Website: home-depot
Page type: payment
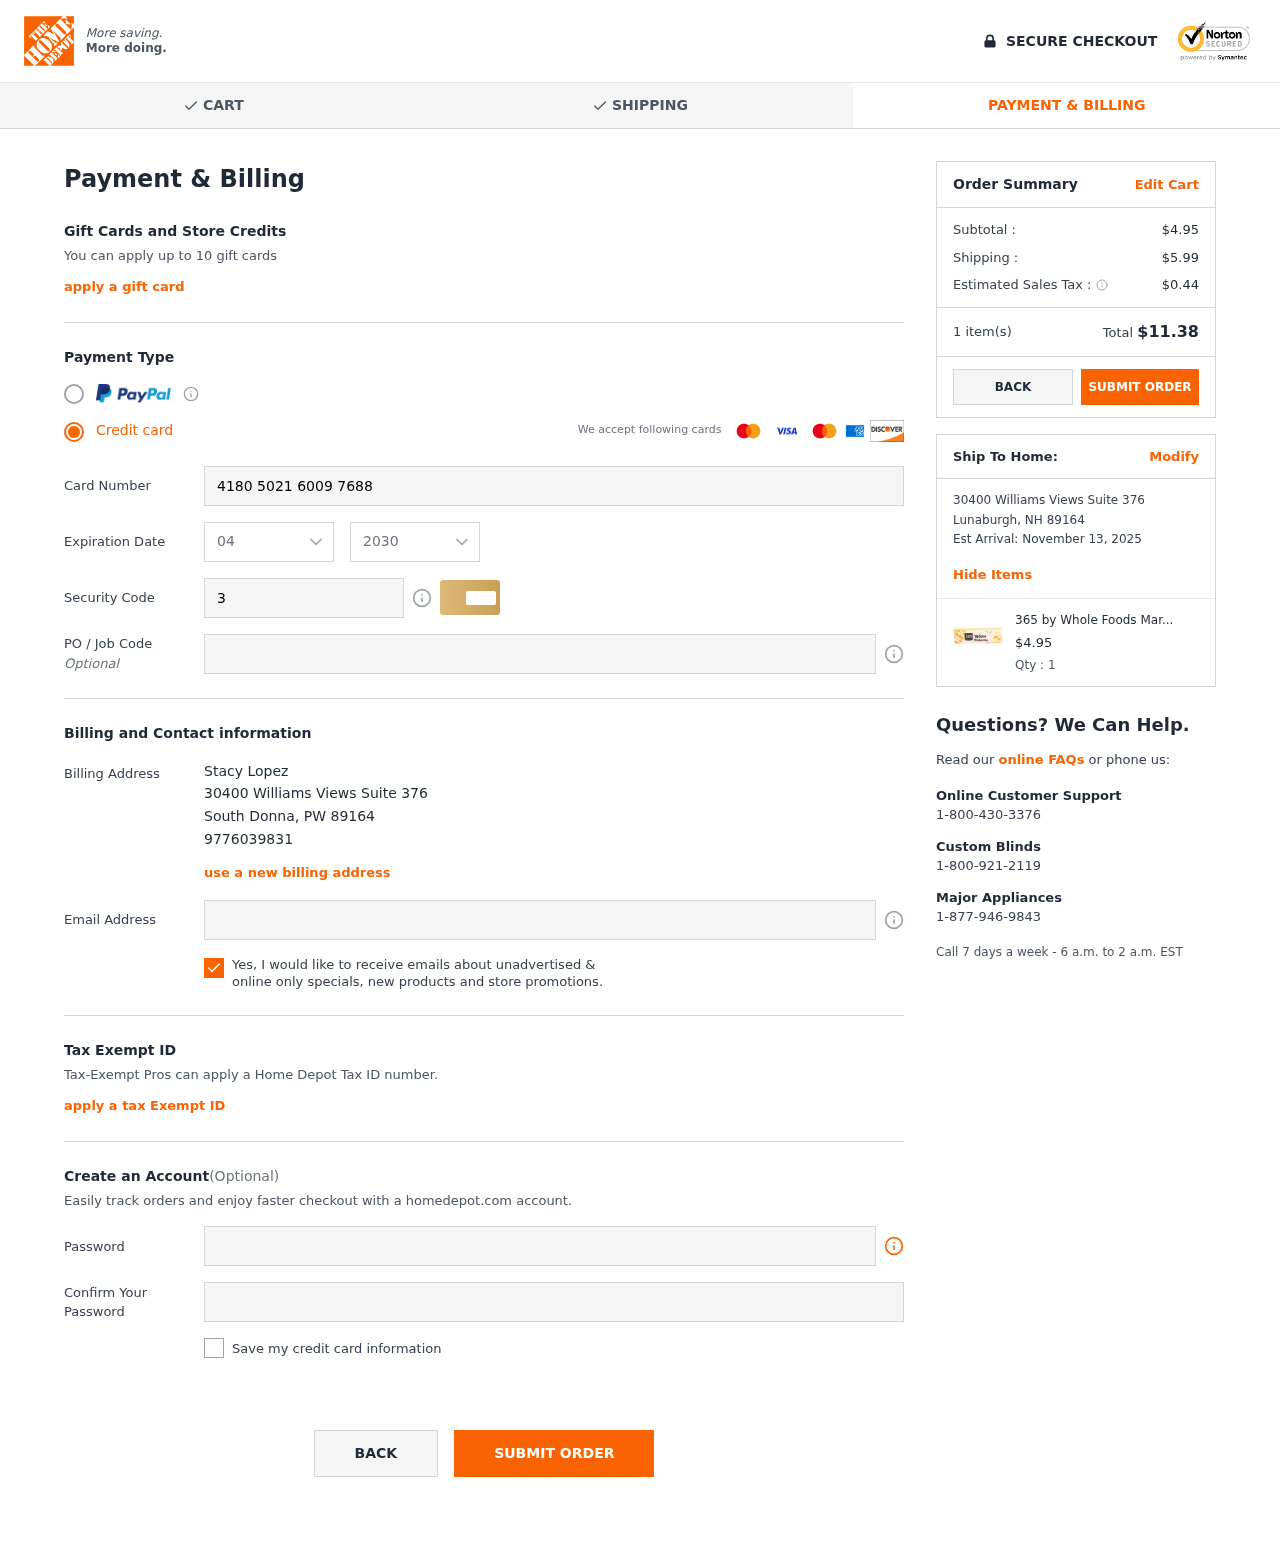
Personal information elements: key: PII_CARD_CVV
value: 361
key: PII_CARD_EXPIRY_MONTH
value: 04
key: PII_CARD_EXPIRY_YEAR
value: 30
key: PII_CARD_NUMBER
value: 4180 5021 6009 7688
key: PII_CITY
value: South Donna
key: PII_CITY2
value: Lunaburgh
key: PII_EMAIL
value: stacylopez@hotmail.com
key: PII_FULLNAME
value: Stacy Lopez
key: PII_JOB_CODE
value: JOB-3613
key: PII_PHONE
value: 9776039831
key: PII_POSTCODE
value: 89164
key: PII_POSTCODE2
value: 89164
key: PII_STATE_ABBR
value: PW
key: PII_STATE_ABBR2
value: NH
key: PII_STREET
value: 30400 Williams Views Suite 376
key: PII_STREET2
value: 30400 Williams Views Suite 376
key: PII_POSTCODE_FULL
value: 89164
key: PII_POSTCODE_NUMERIC
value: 89164
Product elements: key: PRODUCT1_NAME
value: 365 by Whole Foods Market, Polenta, Yellow, 17.6 Ounce
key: PRODUCT1_PRICE
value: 4.95
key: PRODUCT1_QUANTITY
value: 1
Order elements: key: ORDER_SUBTOTAL
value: $4.95
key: ORDER_SHIPPING_COST
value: $5.99
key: ORDER_TAX
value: $0.44
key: ORDER_NUM_ITEMS
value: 1 item(s)
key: ORDER_TOTAL
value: $11.38
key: ORDER_DELIVERY_DATE
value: November 13, 2025